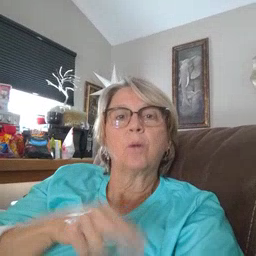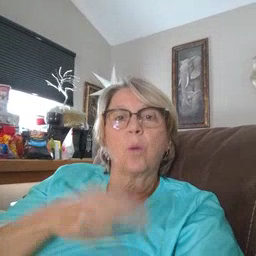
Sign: TV